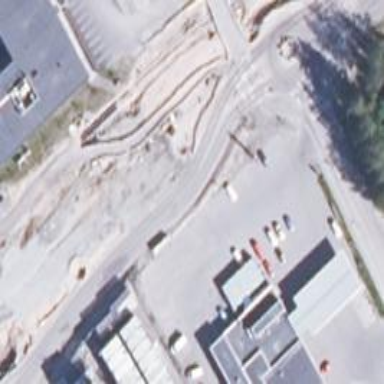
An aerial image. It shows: Secondary road made of asphalt leading to roundabout.